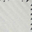
Piece: xx